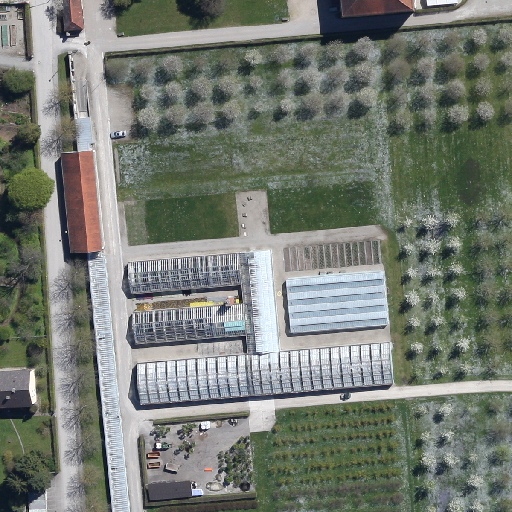
Referring expression: sidewalk